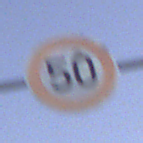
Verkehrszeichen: Geschwindigkeit50
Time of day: Dusk
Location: Outdoor (Nature)
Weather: Clear
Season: NotSpecified
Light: Natural